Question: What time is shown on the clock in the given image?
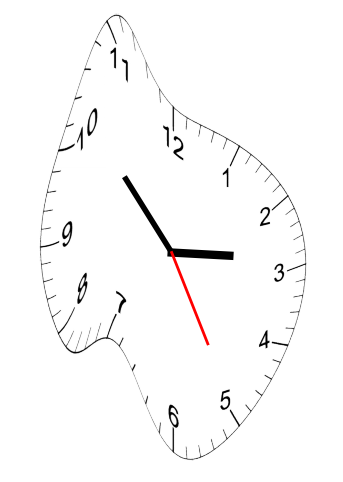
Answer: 02:52:25